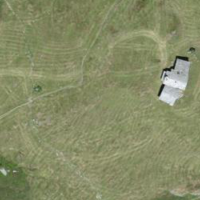
EUNIS habitat code: 23
Species observed at this site:
Campanula barbata
Arnica montana